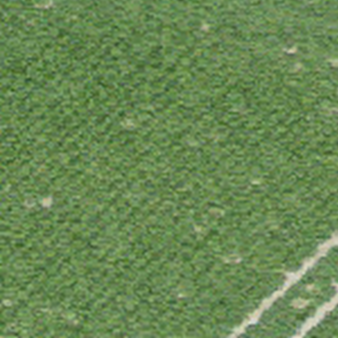
Label: other